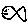
Label: fish